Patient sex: M
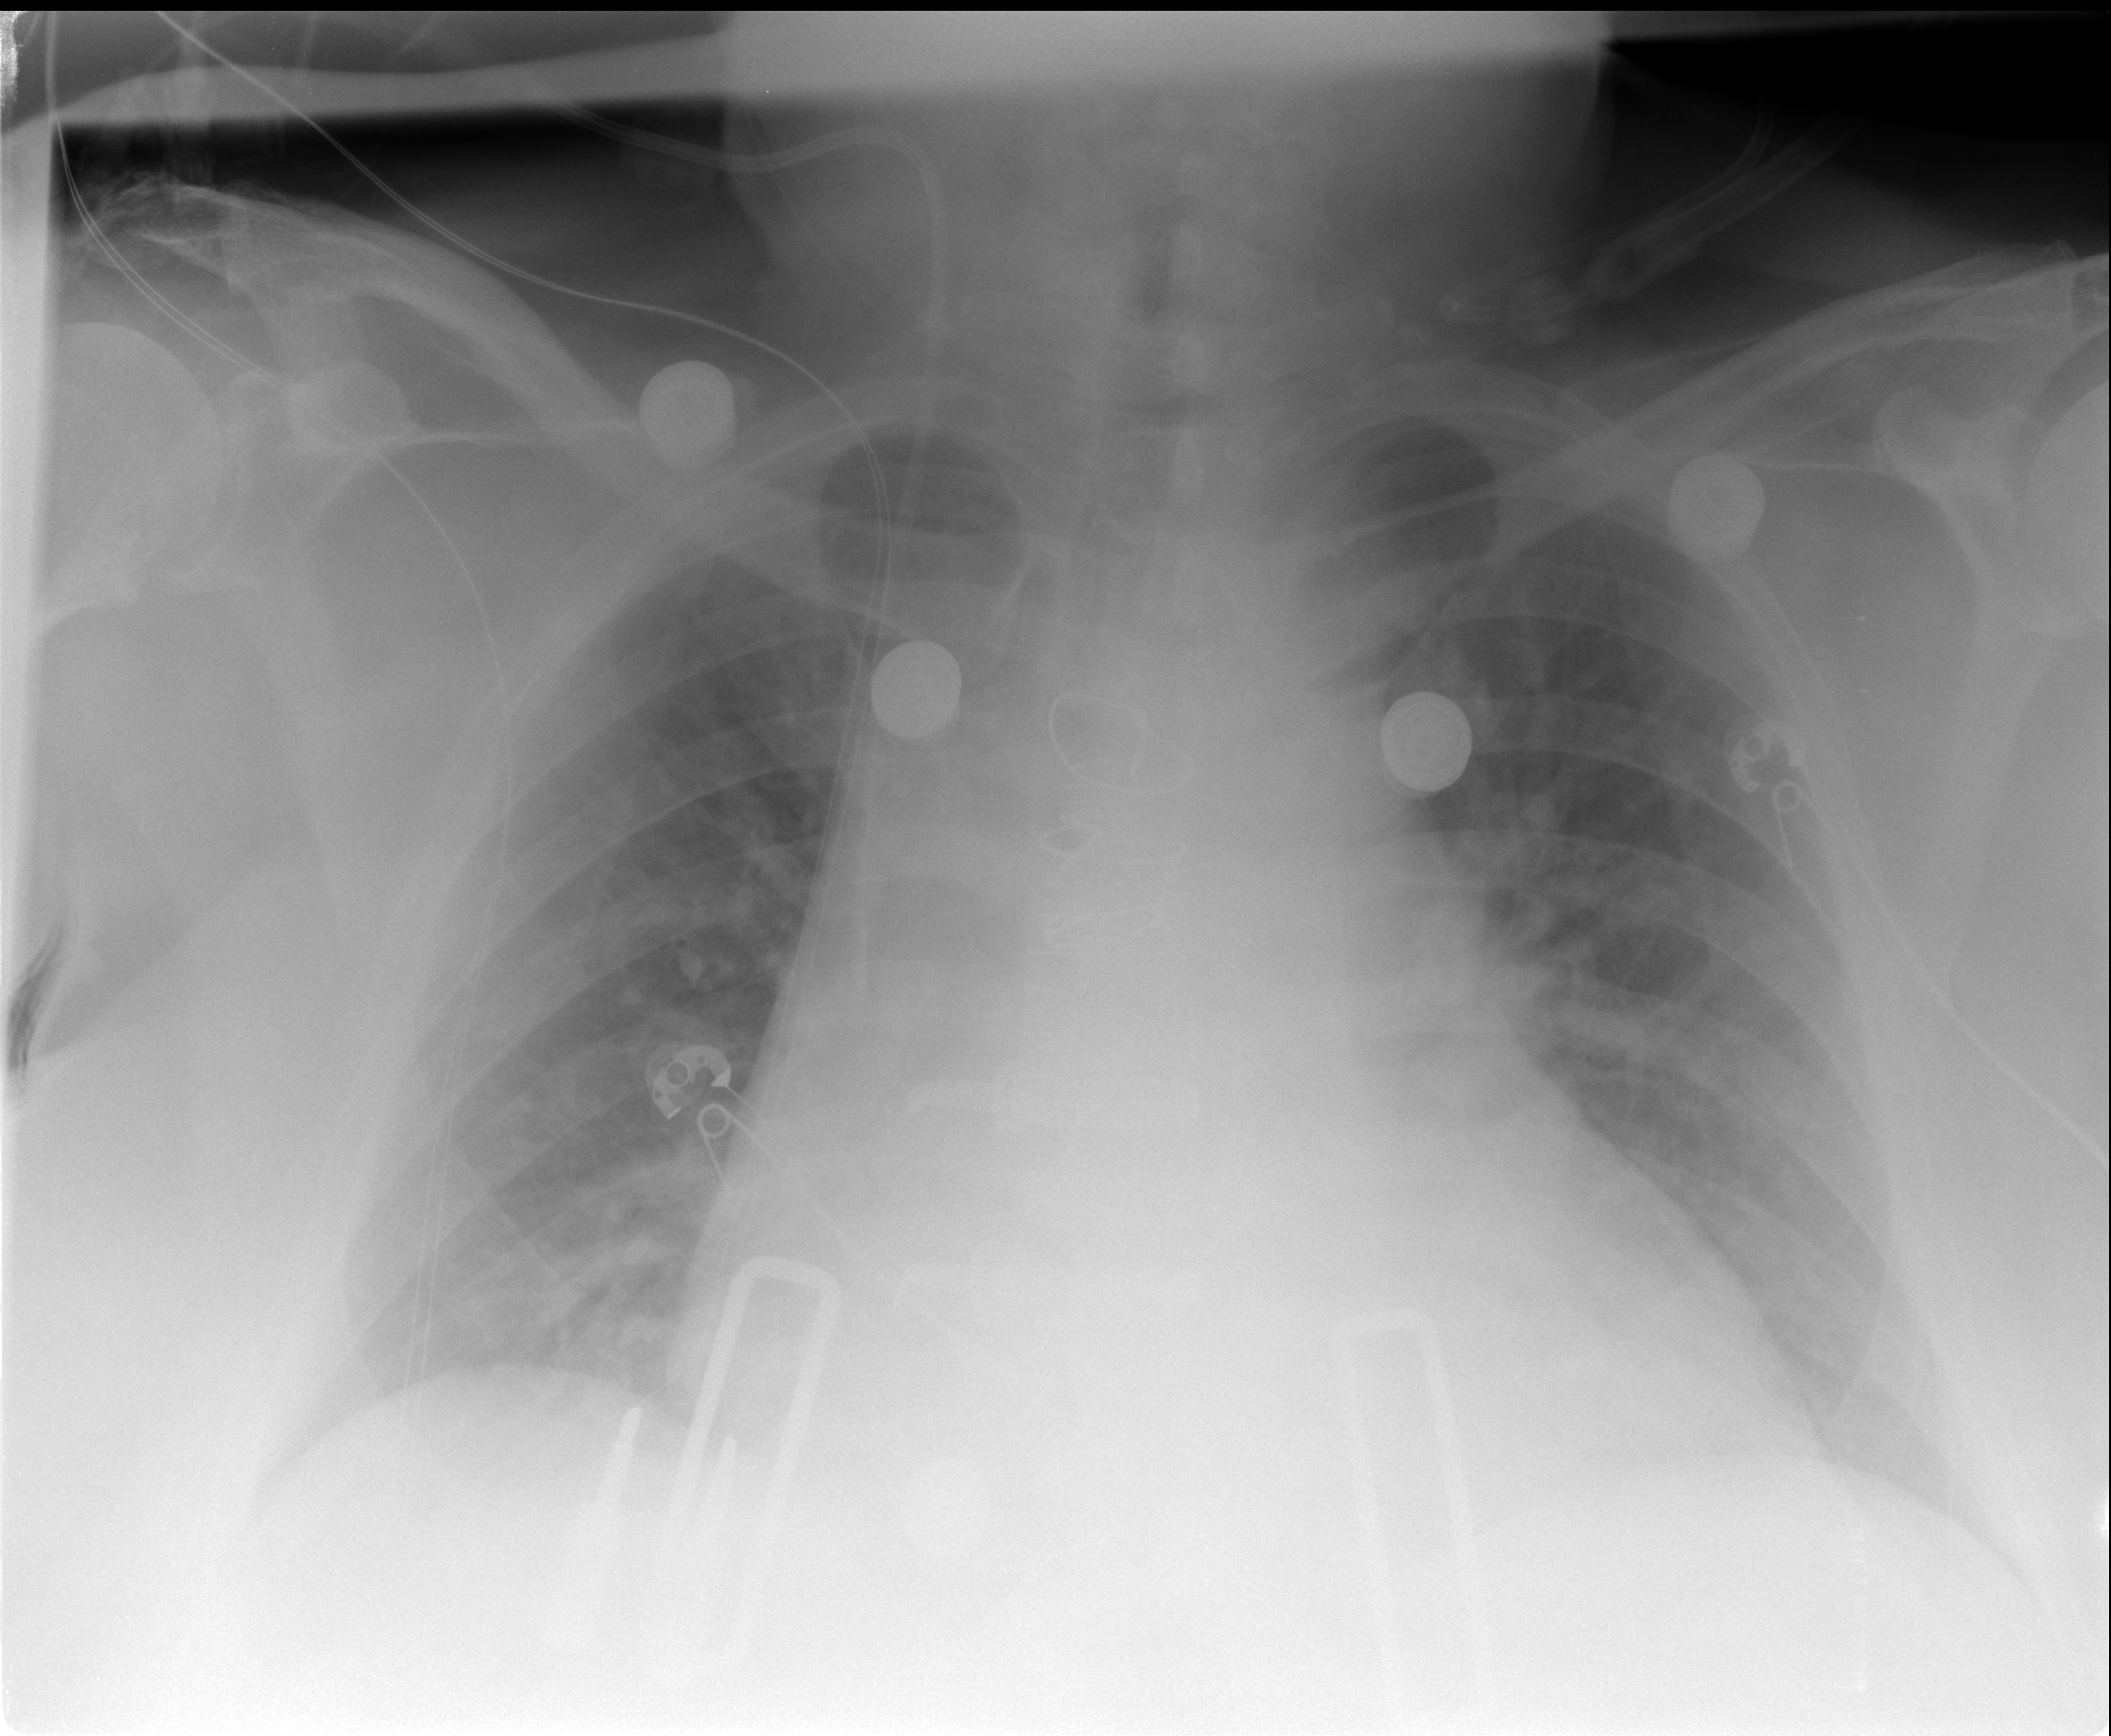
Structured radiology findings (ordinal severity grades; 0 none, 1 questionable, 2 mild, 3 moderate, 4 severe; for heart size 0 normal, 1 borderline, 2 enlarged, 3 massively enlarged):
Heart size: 2
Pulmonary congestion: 2
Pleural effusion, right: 0
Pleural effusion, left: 0
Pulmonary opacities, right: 1
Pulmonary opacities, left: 1
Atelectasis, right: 1
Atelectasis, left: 1